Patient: sex F, age 39
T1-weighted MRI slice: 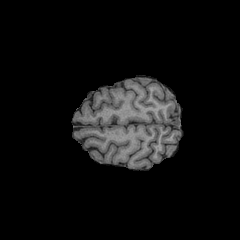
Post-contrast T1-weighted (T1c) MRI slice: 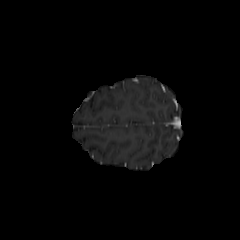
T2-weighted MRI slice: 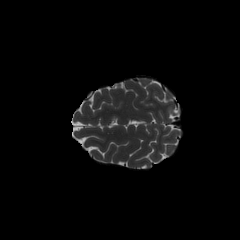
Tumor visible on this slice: no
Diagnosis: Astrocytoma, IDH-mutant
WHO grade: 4